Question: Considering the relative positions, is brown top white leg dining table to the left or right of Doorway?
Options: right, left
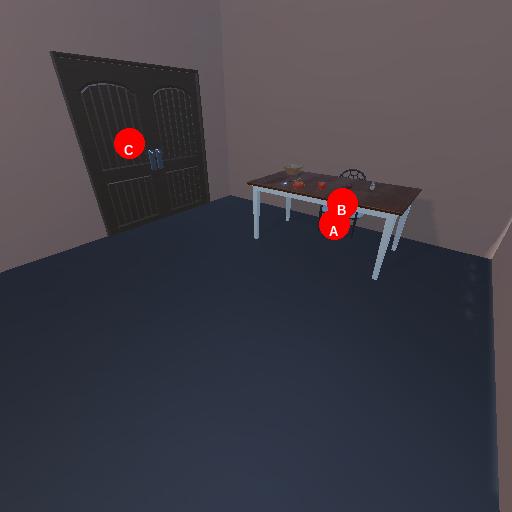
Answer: right